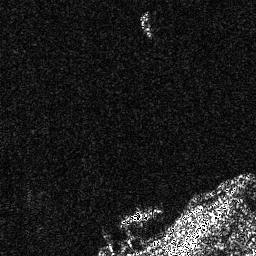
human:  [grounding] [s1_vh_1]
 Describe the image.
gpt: In the satellite image, there is  <ref>1 medium ship </ref> <box>[[46, 79, 63, 88, 0]]</box> located at bottom.